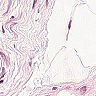
Metastatic tissue present: no